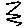
Label: zigzag